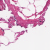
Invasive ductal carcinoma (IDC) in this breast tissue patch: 0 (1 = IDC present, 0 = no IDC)